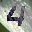
Label: 4